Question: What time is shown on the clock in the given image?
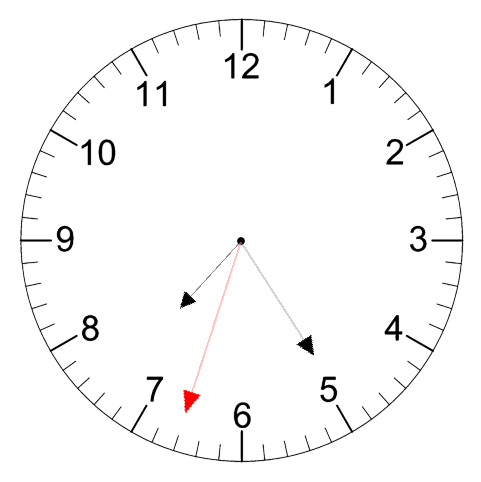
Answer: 07:24:33